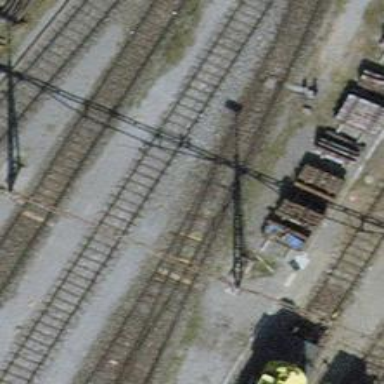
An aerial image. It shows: Railway yard with single rail track. The electrified track has contact line for power supply.